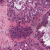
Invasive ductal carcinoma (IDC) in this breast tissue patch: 0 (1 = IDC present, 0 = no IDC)